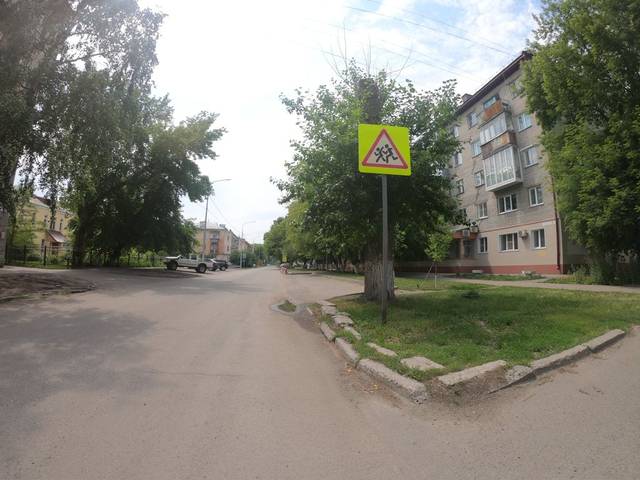
Region: Russia
Coordinates: 53.353, 83.779